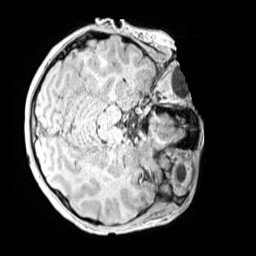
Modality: MP2RAGE
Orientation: axial
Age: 13
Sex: male
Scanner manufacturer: siemens
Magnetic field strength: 3 T
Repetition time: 4 s
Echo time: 0.00299 s